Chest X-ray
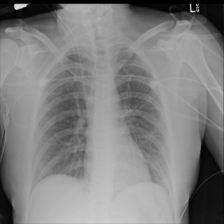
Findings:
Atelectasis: negative
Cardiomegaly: negative
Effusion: negative
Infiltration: negative
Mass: negative
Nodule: negative
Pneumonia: negative
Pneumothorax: negative
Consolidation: negative
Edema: negative
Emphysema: negative
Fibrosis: negative
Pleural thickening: negative
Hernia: negative